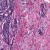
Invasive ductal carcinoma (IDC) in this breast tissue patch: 0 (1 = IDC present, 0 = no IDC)